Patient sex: M
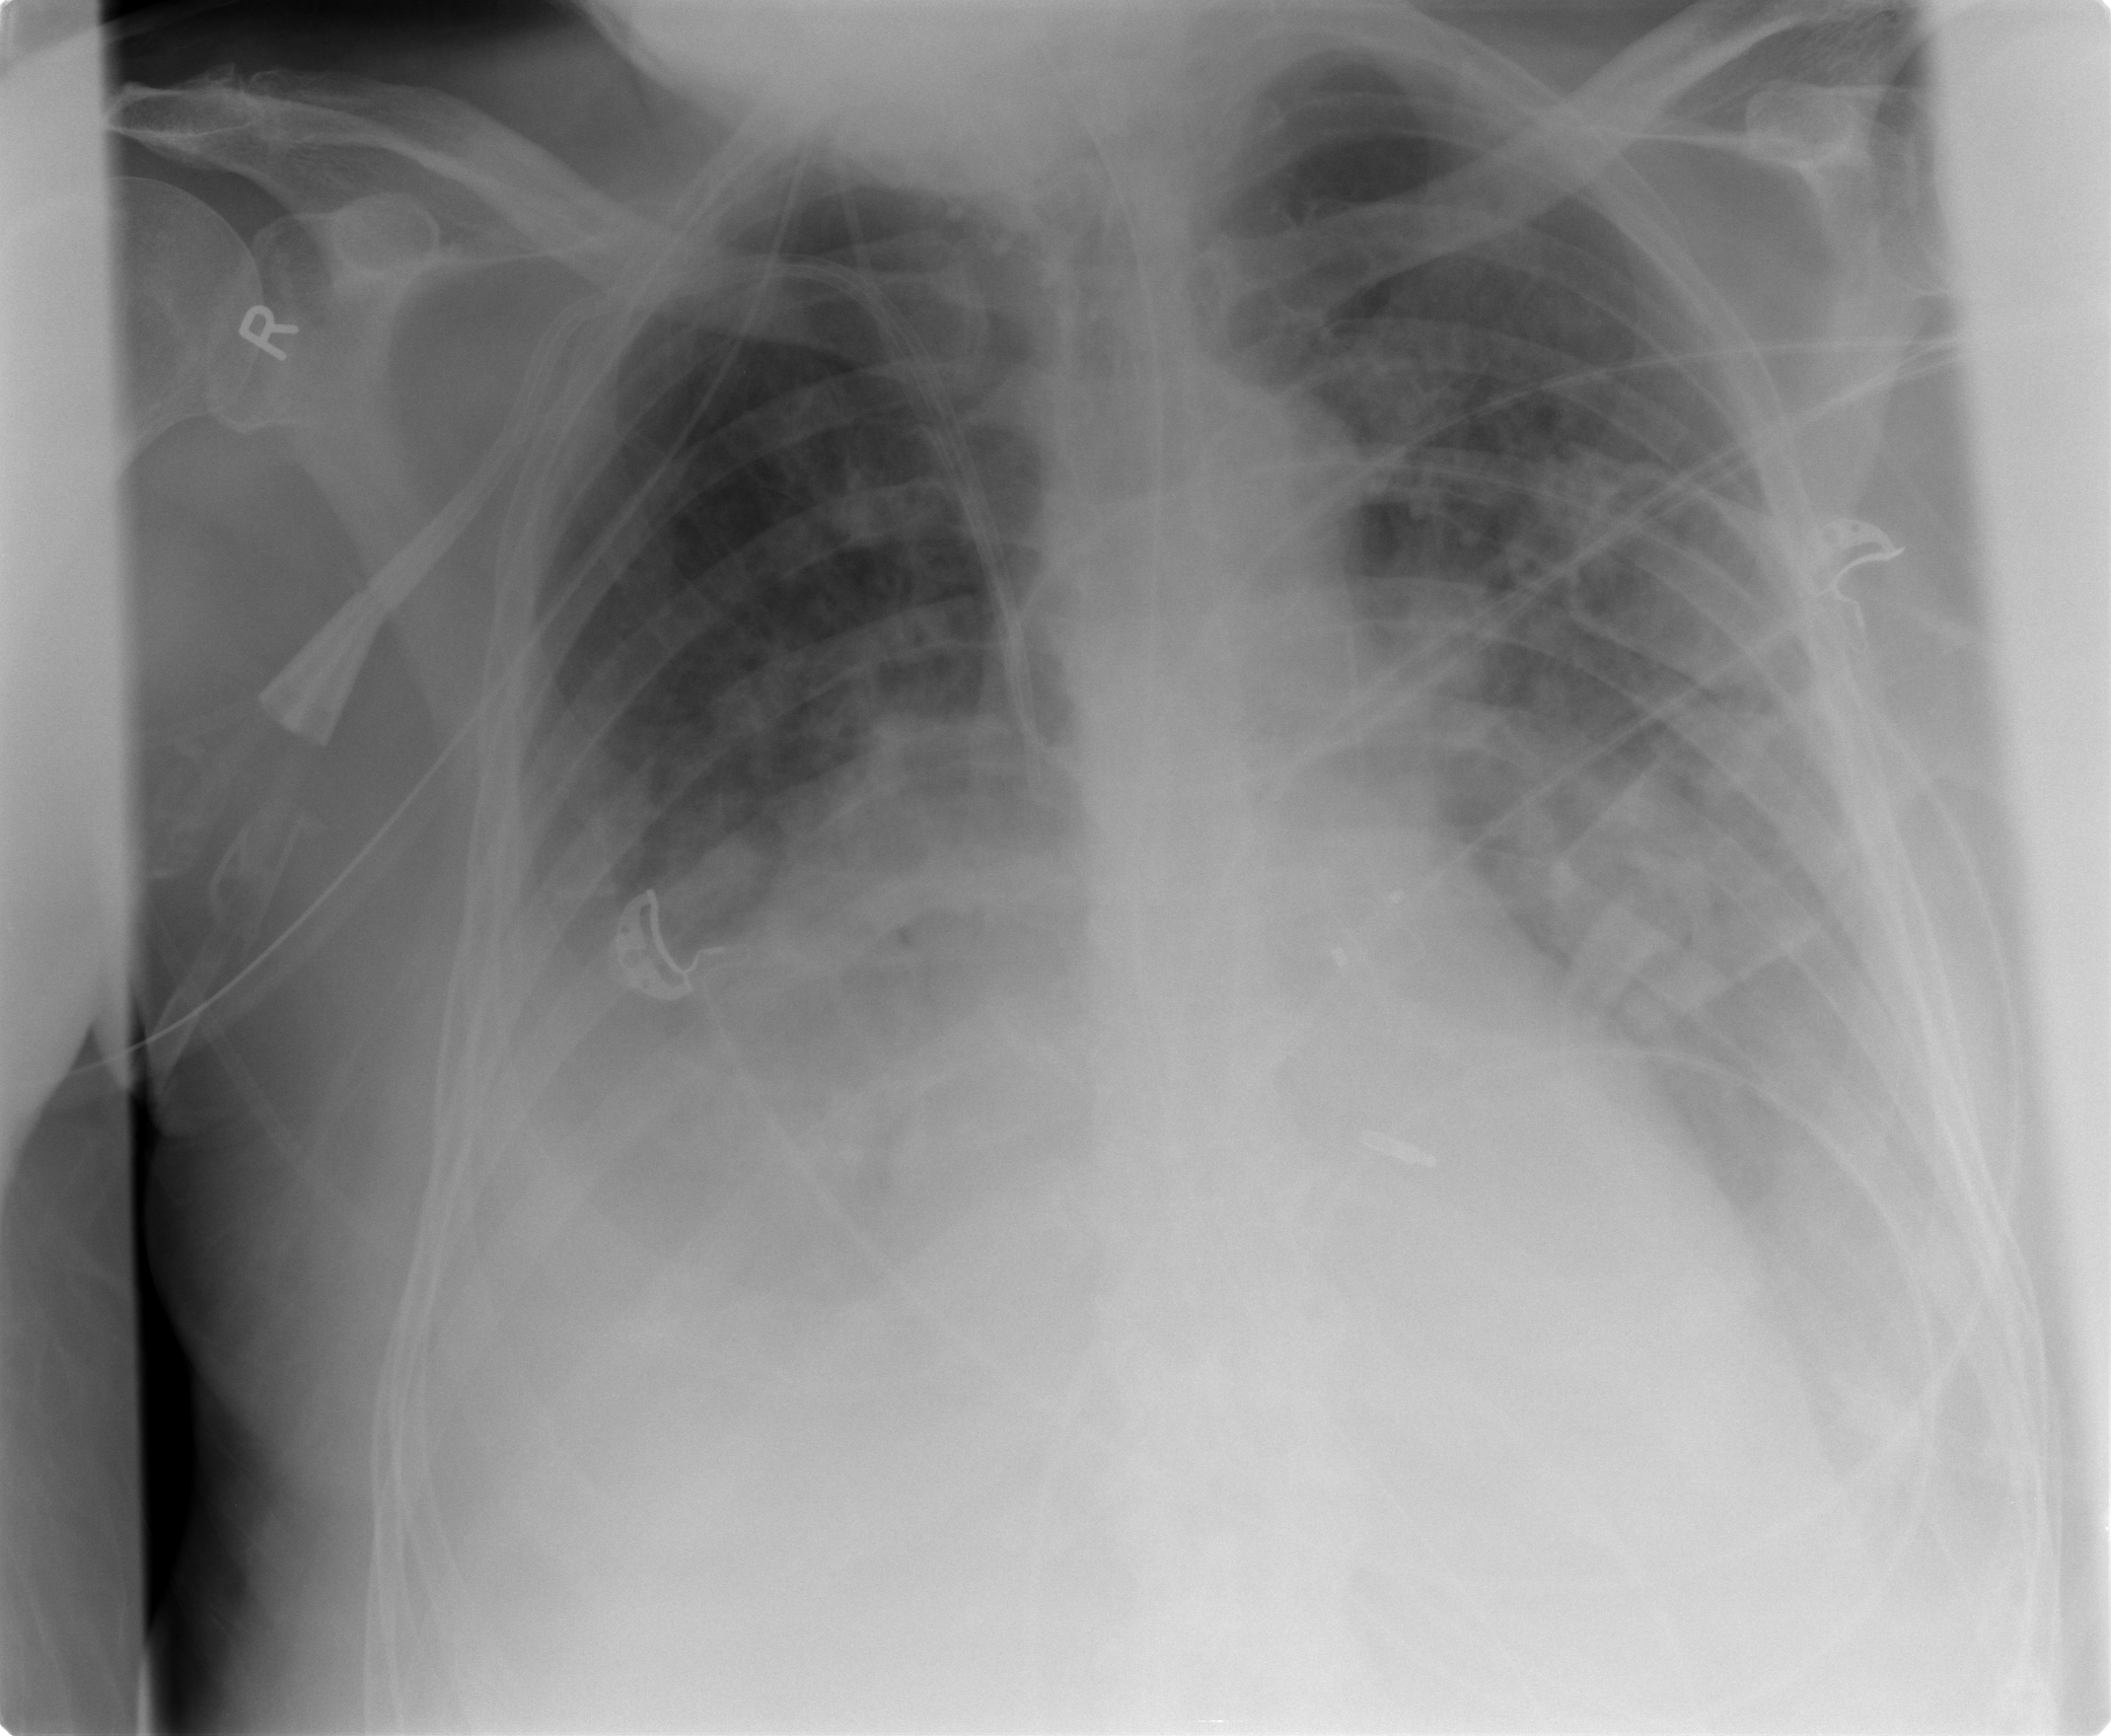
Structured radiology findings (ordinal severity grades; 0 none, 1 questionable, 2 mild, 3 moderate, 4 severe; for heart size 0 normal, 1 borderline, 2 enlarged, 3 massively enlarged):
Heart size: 2
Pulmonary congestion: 1
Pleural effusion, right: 2
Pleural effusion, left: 2
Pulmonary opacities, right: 1
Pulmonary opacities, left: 1
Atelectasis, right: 2
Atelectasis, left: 2